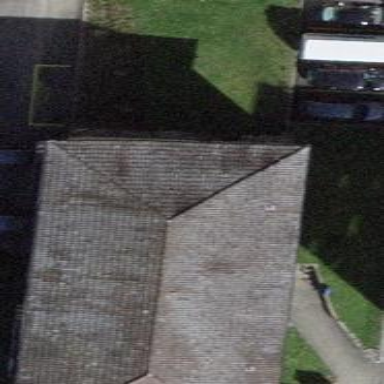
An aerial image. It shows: Building with tiled roof.